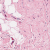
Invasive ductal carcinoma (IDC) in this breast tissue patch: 0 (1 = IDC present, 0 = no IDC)